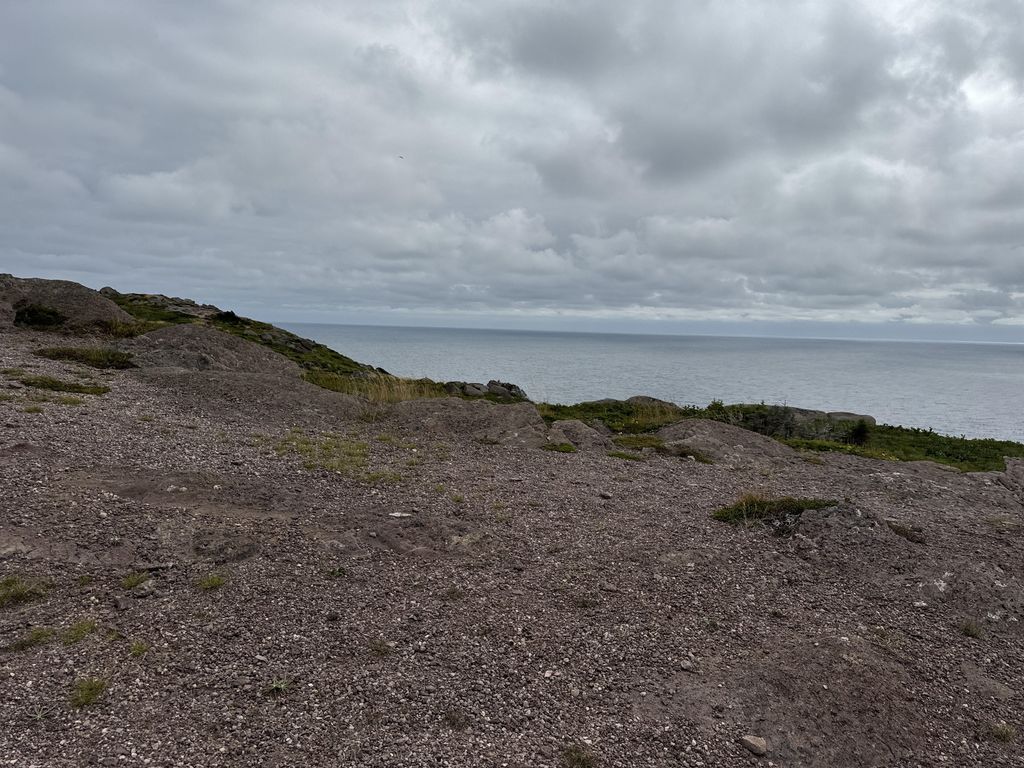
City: st_johns